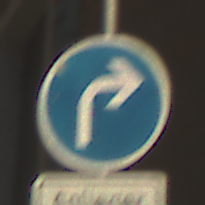
Verkehrszeichen: VorgeschriebeneFahrtrichtungRechts
Zusatzzeichen unten: PersonengruppenFrei1
Umgebung: Outdoor, Urban
Tageszeit: Midday
Wetter: Clear
Licht: Natural
Jahreszeit: NotSpecified
Kontrast: HighContrast